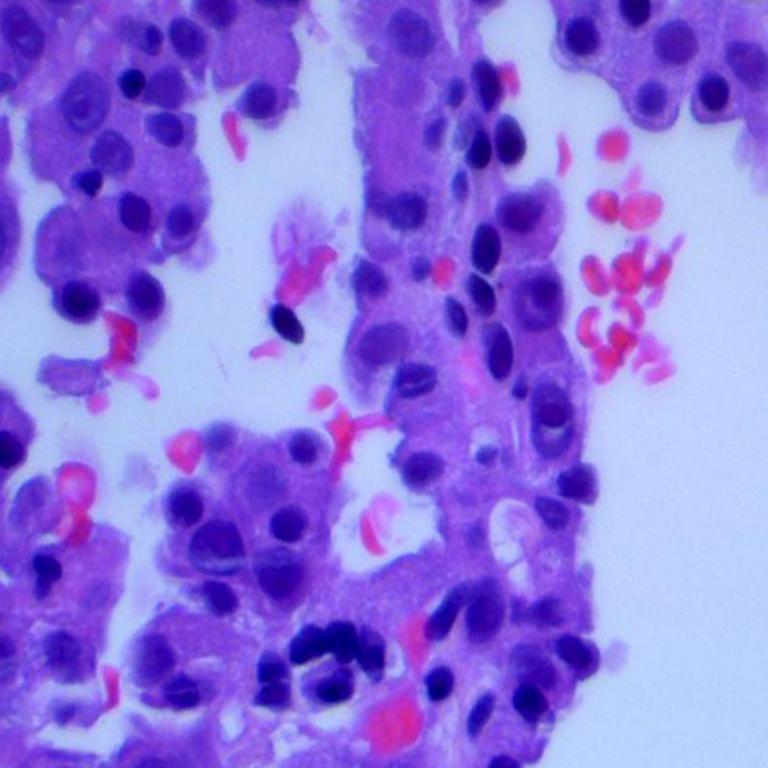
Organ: lung
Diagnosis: adenocarcinomas